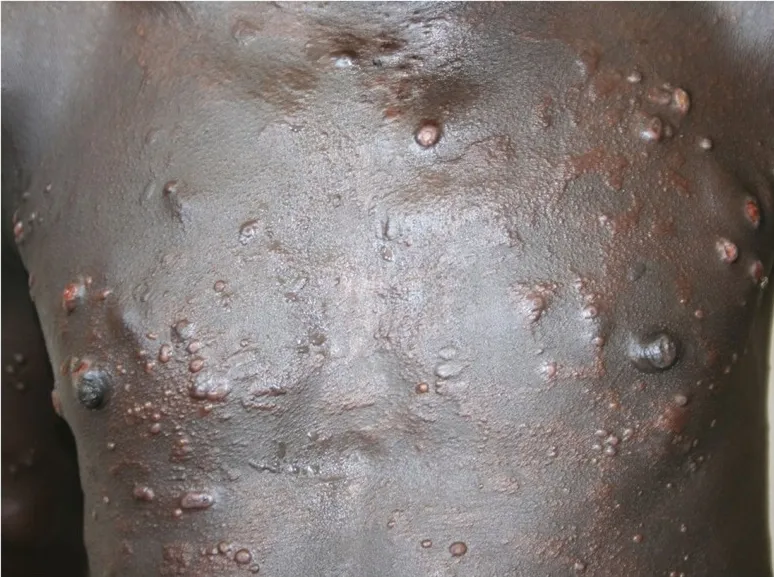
Confirmed histoid leprosy.
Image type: medical_photograph (skin_photograph)